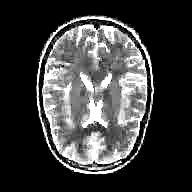
Label: notumor